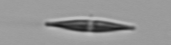
Label: pennate